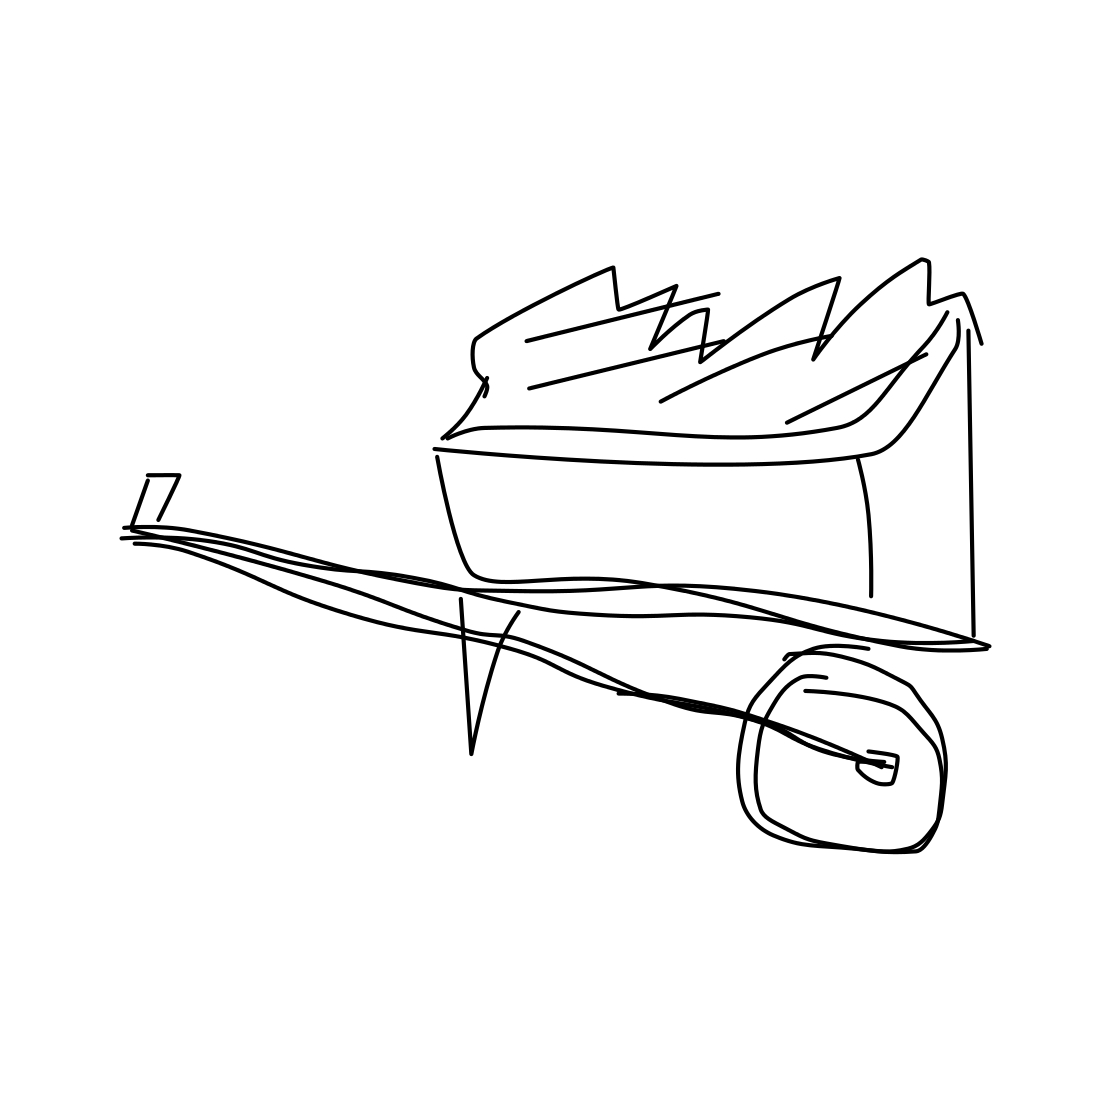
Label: wheelbarrow